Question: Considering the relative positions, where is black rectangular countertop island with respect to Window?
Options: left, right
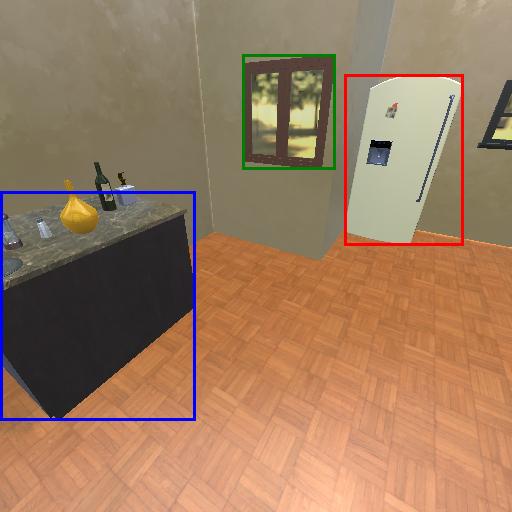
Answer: left